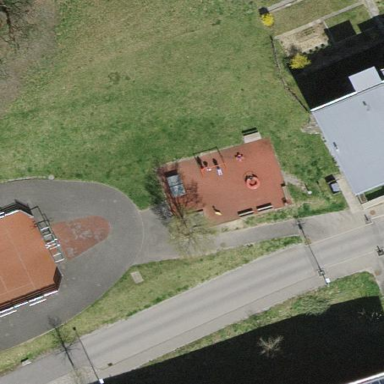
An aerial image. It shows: Playground area for leisure activities on the land.